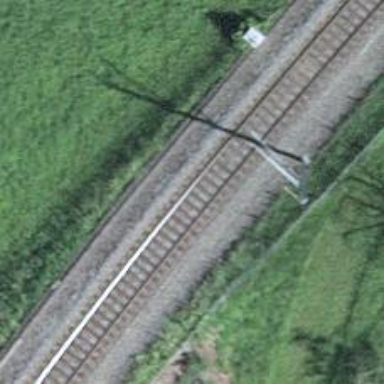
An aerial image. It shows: Single-track railway with electrified contact lines.